Question: Count the number of objects in the diagram.
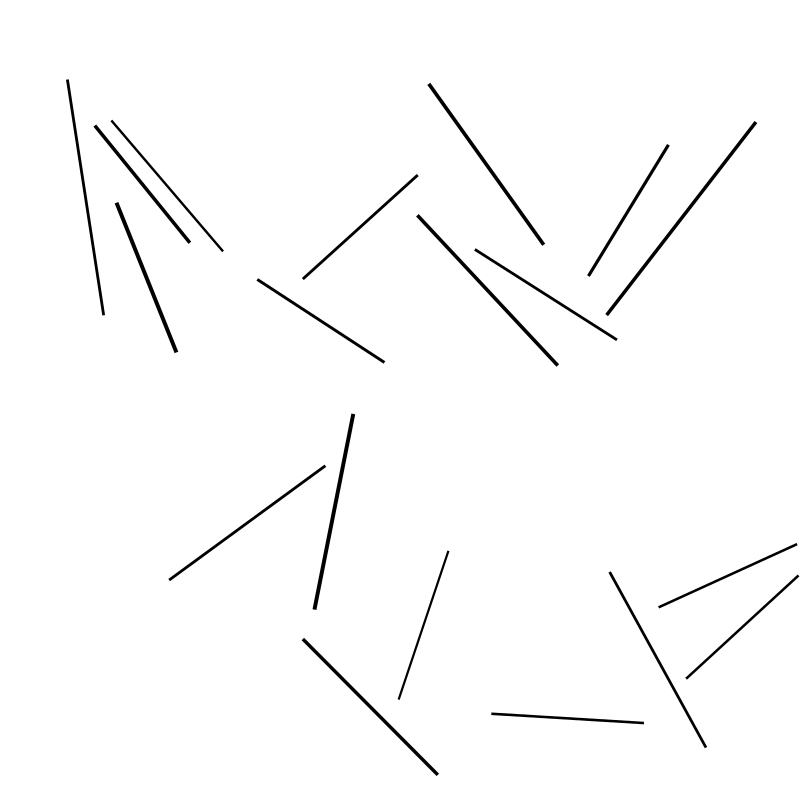
Answer: 19